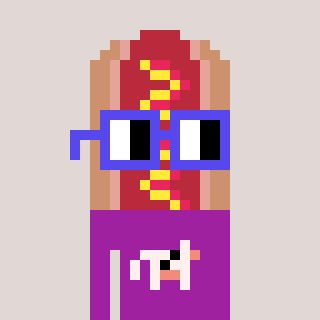
a pixel art character with square blue glasses, a hotdog-shaped head and a magenta-colored body on a warm background